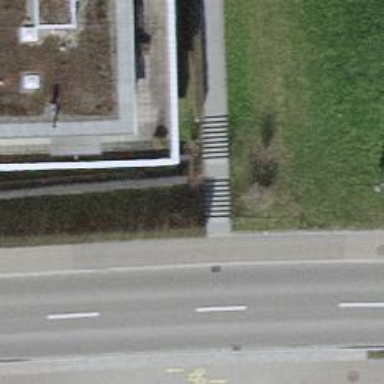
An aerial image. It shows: Set of steps on the road.